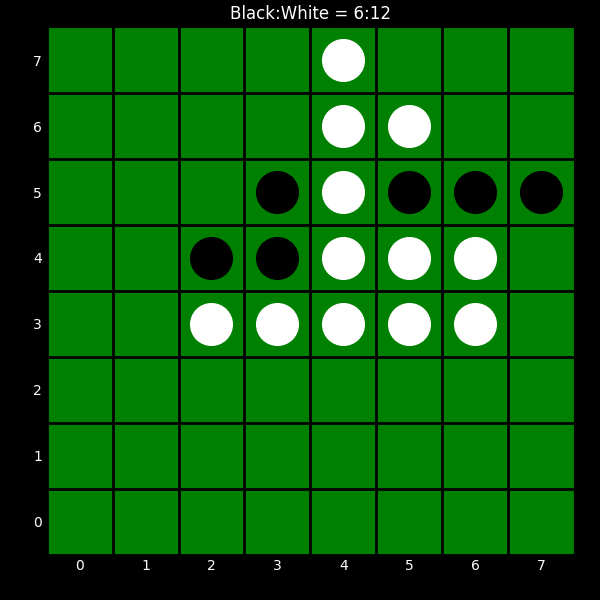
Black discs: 6
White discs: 12